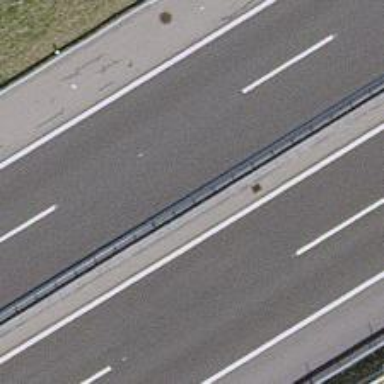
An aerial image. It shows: Motorway.